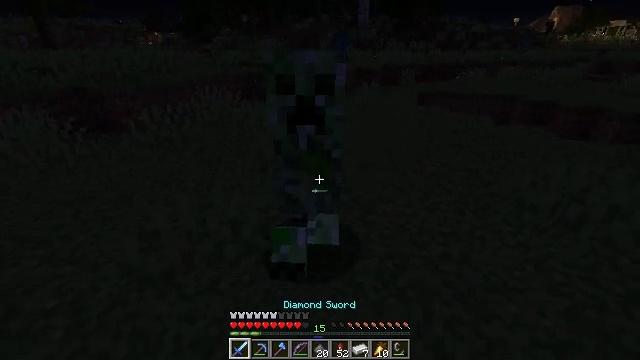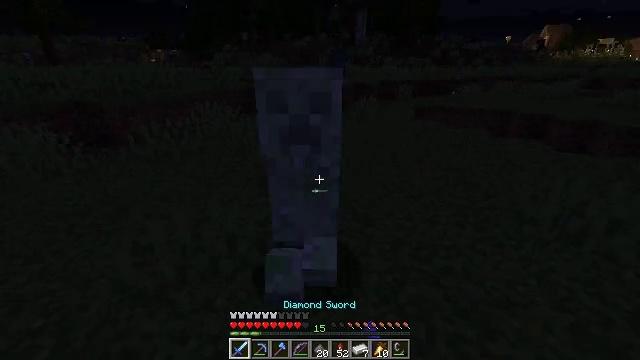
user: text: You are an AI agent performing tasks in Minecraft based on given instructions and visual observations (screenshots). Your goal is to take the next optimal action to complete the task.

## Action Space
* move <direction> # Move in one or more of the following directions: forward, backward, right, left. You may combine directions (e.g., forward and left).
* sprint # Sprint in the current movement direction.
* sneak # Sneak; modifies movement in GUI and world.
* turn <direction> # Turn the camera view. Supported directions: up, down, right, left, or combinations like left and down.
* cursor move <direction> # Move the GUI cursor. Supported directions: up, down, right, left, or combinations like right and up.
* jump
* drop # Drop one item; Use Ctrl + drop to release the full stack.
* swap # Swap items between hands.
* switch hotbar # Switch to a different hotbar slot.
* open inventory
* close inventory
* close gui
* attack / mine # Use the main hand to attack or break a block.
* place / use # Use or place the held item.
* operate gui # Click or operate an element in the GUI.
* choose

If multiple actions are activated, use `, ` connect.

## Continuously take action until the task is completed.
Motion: motion action
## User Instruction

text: Combat the creeper.
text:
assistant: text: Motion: turn up
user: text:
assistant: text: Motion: no_op